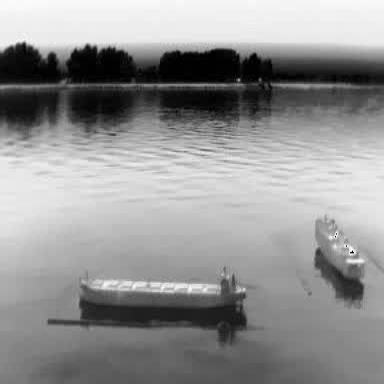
There are two objects shown in the infrared image, including a liner, and a container_ship.